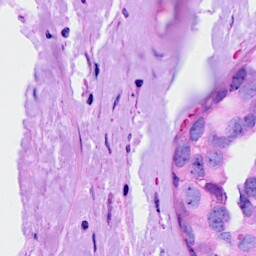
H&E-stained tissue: Breast